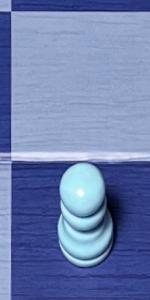
Label: Pawn_White